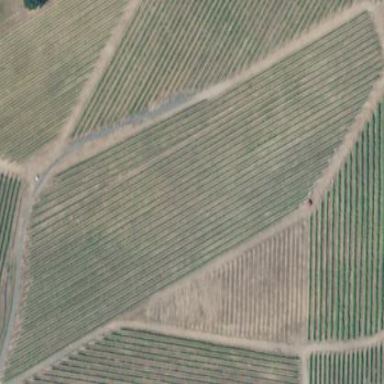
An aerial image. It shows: Vineyard growing grapes.